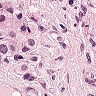
Metastatic tissue present: yes